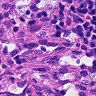
Metastatic tissue present: no